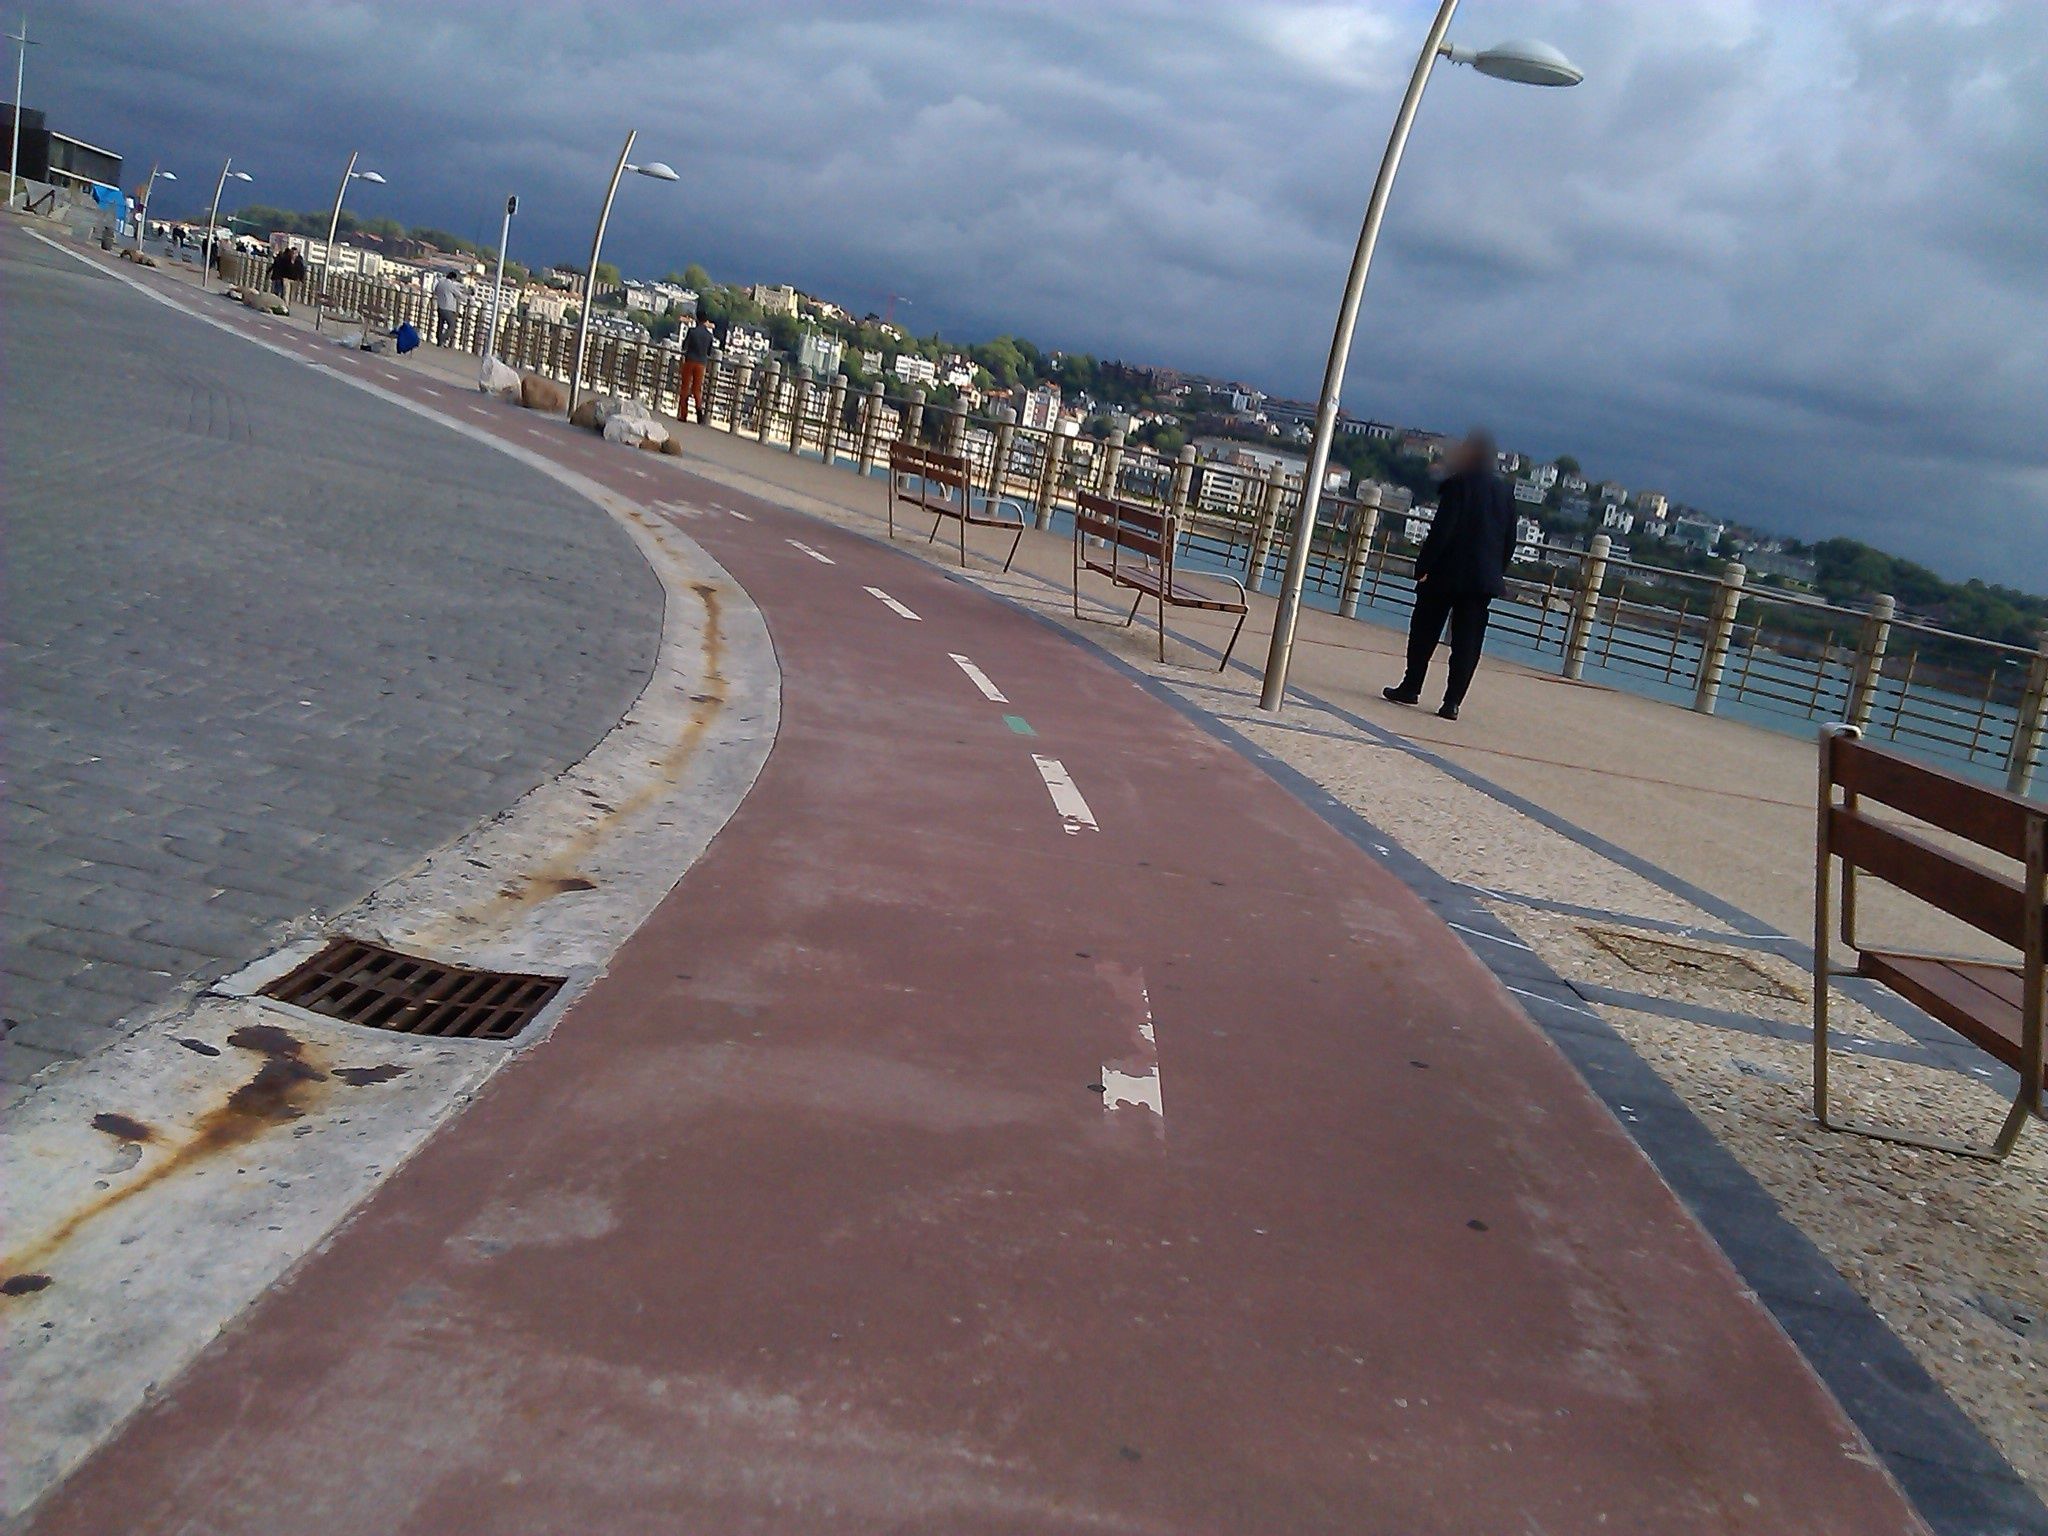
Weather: cloudy
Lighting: day
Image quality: good
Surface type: cycling surface
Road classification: footway, cycleway
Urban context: urban centre
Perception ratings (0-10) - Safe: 5.3, Lively: 1.19, Beautiful: 5.76, Boring: 7.6, Depressing: 3.32, Wealthy: 2.53